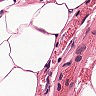
Metastatic tissue present: no